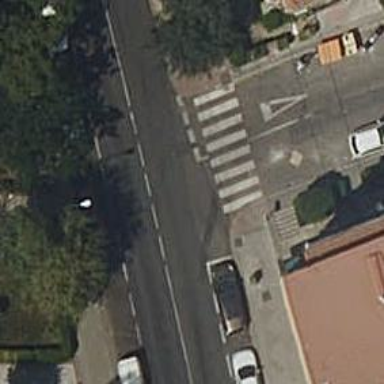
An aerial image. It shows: Road with "give way" sign.